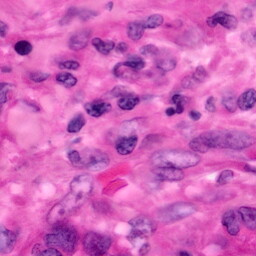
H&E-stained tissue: Pancreatic